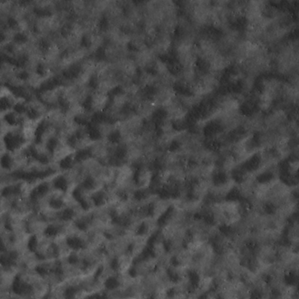
Label: non_frost